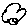
Label: cloud